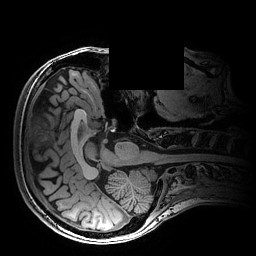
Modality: T1w
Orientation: axial
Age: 28
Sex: female
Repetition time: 0.0077 s
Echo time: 0.0034 s